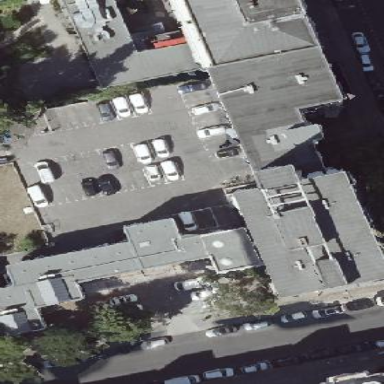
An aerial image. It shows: Parking area with surface.